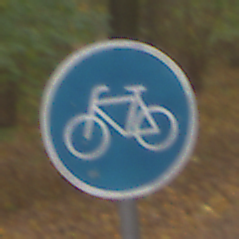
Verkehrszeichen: Radweg
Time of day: Midday
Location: Outdoor (Nature)
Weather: Overcast
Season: NotSpecified
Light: Natural